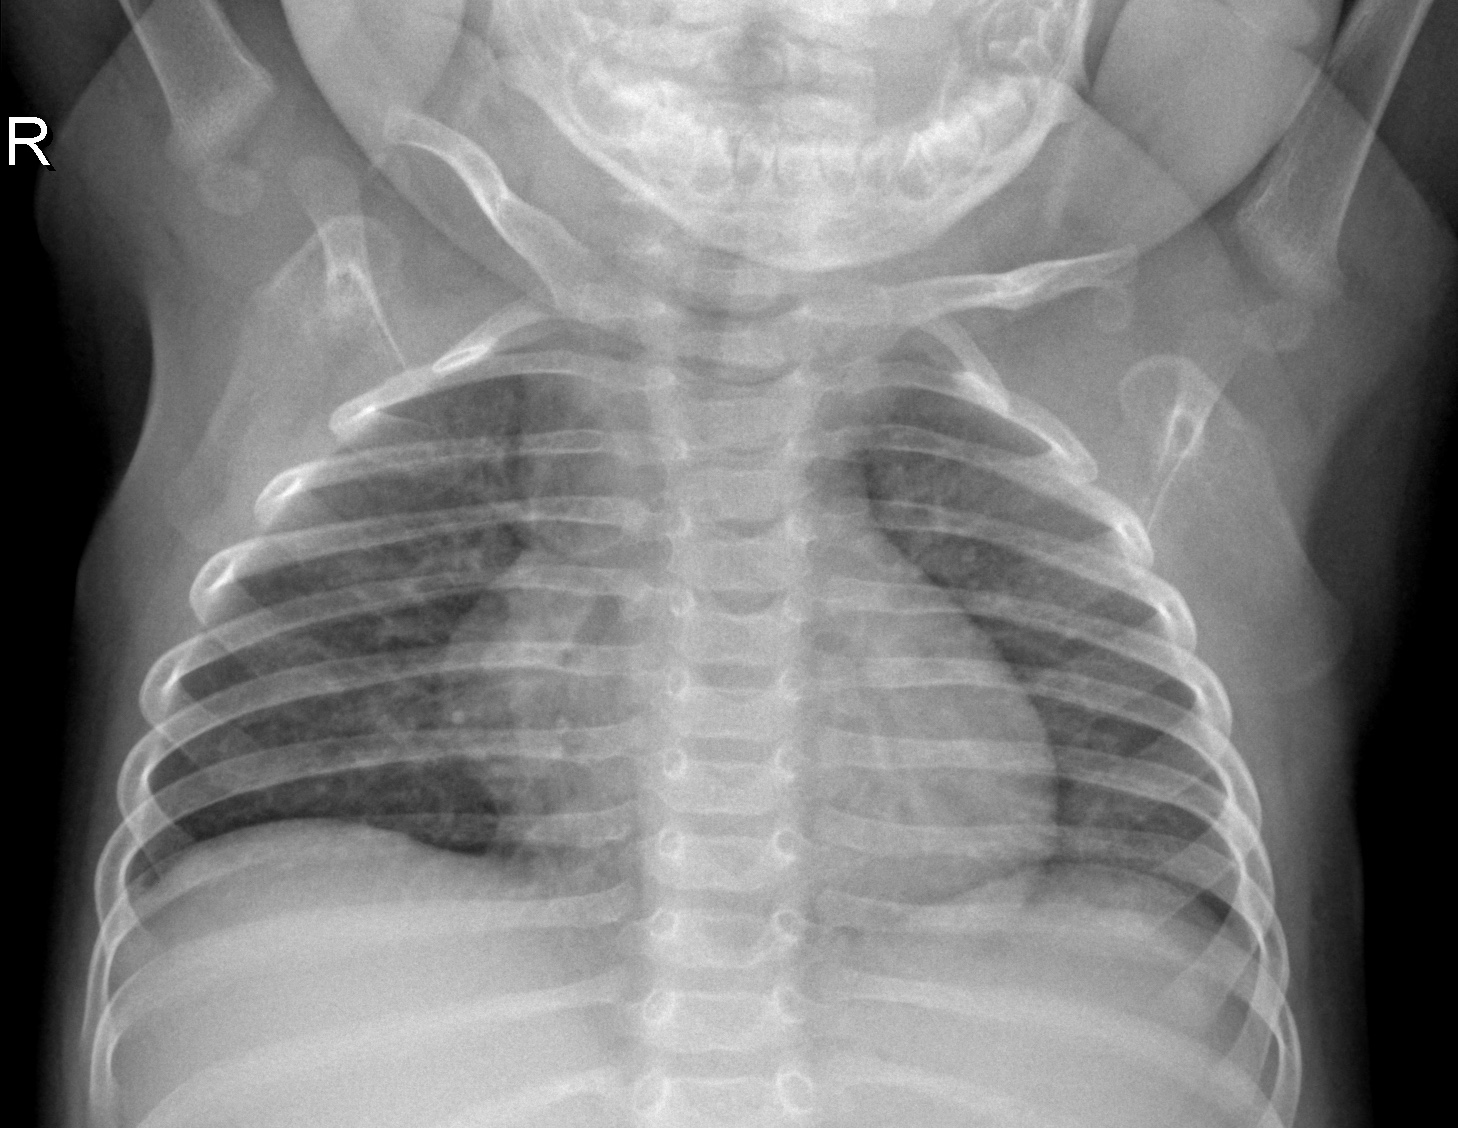
Diagnosis: NORMAL